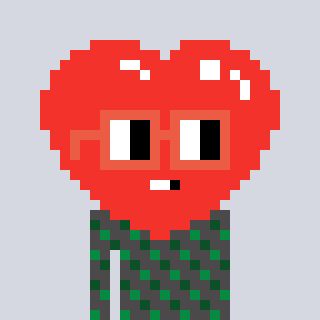
a pixel art character with square orange glasses, a heart-shaped head and a grayscale-colored body on a cool background